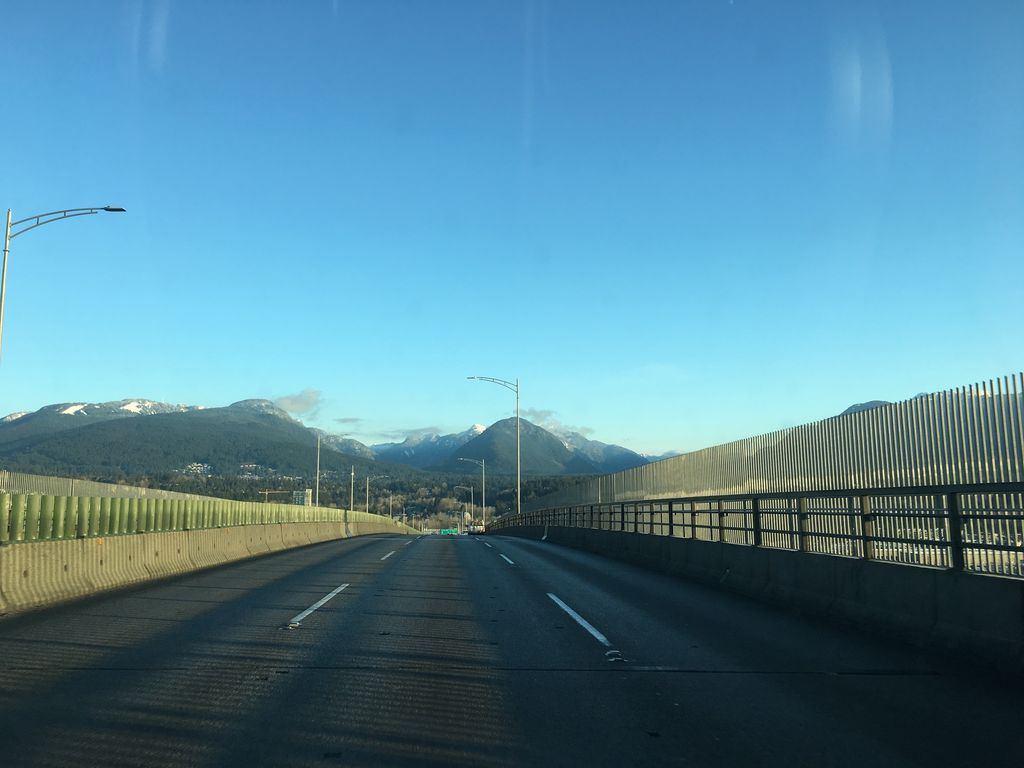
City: vancouver